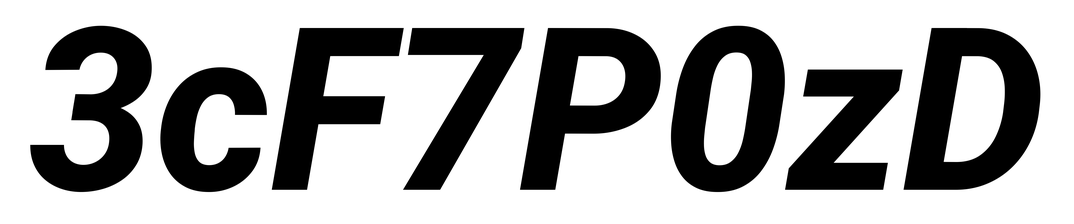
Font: Roboto-Italic_ExtraBold_Italic